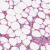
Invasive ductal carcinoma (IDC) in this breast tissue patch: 1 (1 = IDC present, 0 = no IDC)